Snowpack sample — Buffalo Mountain, Silverthorne, Colorado, USA (1/25/25, 10:11 AM MST)
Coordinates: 39.6222, -106.1139
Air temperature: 22 °F
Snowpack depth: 110 cm
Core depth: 30 cm
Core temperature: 42.8 °F
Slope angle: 12°, slope face: 102°
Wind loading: high
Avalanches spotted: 0
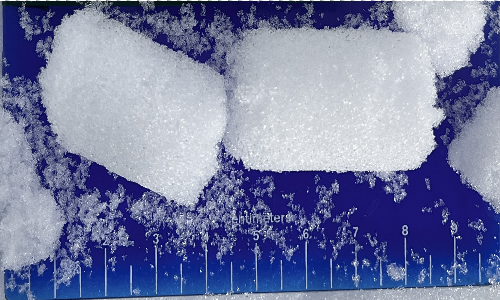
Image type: core
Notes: No avalanches nearby, collected on the outskirts of a fire break 15 meters from the treeline, on way to Buffalo and Red Mountain